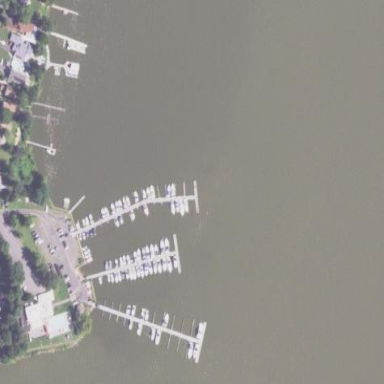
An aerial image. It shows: Marina on leisure land.